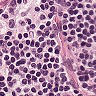
Metastatic tissue present: no